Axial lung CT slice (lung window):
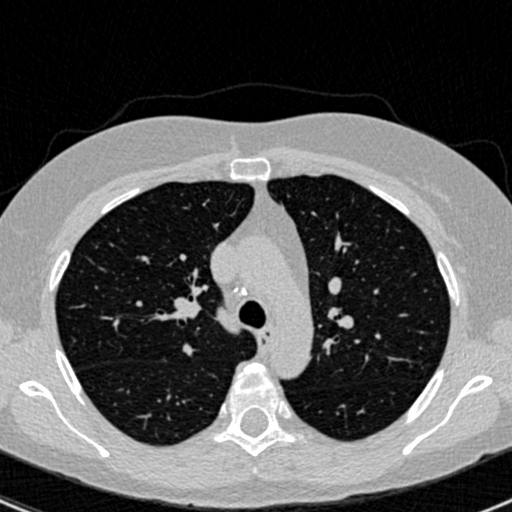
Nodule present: no